Field crop: maize
Growth stage: 1
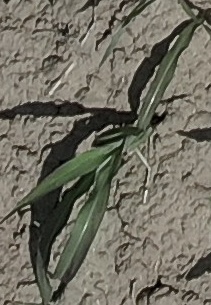
Species: sorghum